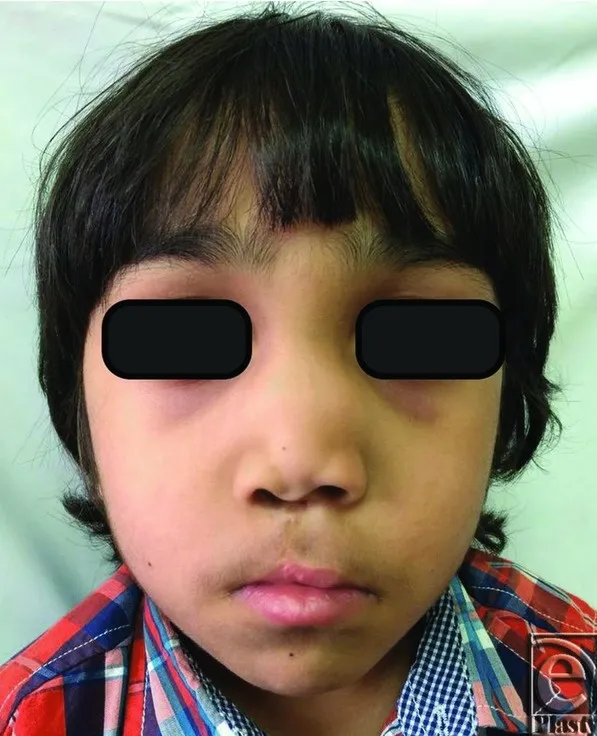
Preoperative frontal view.
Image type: medical_photograph (oral_photograph)